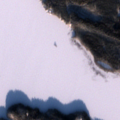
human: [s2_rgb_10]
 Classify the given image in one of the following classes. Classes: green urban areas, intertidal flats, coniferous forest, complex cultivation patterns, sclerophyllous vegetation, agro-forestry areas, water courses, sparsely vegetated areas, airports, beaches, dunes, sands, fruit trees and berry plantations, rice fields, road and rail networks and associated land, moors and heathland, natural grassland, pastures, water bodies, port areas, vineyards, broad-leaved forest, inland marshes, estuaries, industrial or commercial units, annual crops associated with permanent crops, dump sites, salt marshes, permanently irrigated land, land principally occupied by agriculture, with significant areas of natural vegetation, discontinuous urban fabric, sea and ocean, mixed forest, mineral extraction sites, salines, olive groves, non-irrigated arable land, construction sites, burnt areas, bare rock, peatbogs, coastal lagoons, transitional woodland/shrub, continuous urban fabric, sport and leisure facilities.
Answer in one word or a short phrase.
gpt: broad-leaved forest, coniferous forest, transitional woodland/shrub, water bodies